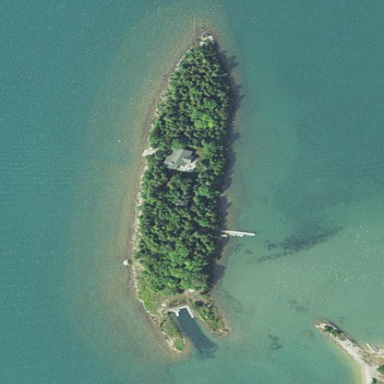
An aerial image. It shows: Islet.